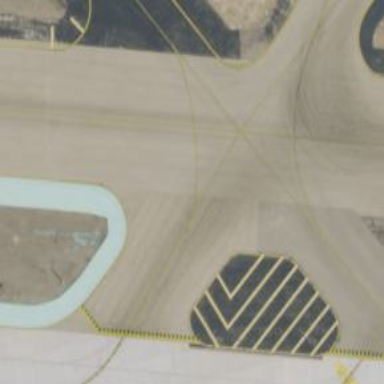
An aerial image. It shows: Displaced threshold on airport runway.